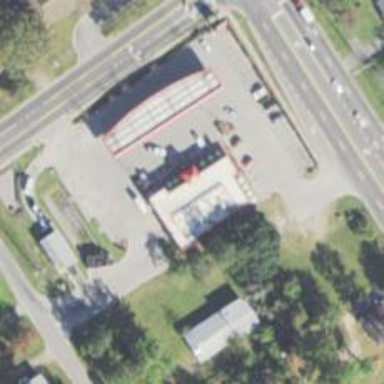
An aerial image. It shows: Convenience shop.